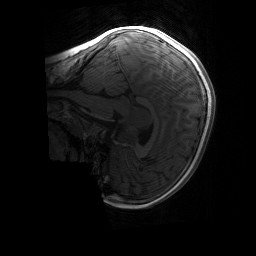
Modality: T1w
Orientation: sagittal
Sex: female
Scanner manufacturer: siemens
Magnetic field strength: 3 T
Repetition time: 1.9 s
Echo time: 0.00243 s